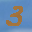
Label: 3